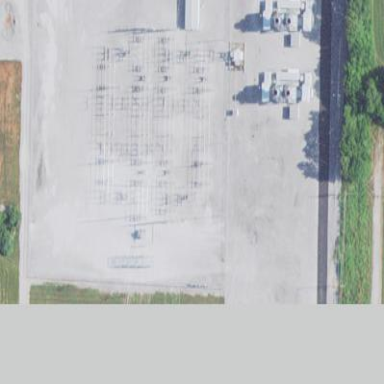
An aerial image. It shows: Power substation.